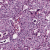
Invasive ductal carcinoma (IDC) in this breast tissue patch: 1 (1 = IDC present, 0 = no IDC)